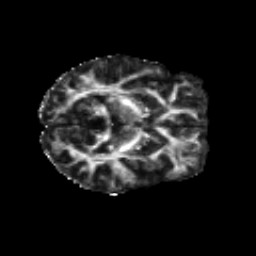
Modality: FA
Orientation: axial
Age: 23
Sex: female
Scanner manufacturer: siemens
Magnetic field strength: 3 T
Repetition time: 8.8 s
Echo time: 0.085 s